Question: I'm attempting to implement a curve interesection algorithm known as bezier clipping, which is described in a section towards the end of <URL>.
Note: Additional sources include <URL>. More will be posted if I can find them.
A central part of this algorithm is calculating a "distance function" between curve1 and a "baseline" of curve2 (which is a line from one end point of curve2 to another). So I'd have something to compare my results to, I used the curves from the source code of the first example. I managed to replicate the of the distance function from the example, but the distance location of the function was off. Upon trying another curve, the distance function was nowhere near the other two curves, despite both clearly intersecting. I might be naive to the workings of this algorithm, but I think that would result in no intersection being detected.
From what I understand (which could quite possibly be wrong), the process of defining the distance function involves expressing the baseline of curve 2 in the form , where . The coefficients were obtained by rearranging the terms of the line in the form . Rearranging the formula again, we obtain , where , , and . To assure the condition , the coefficients are divided by a scalar of and , where is equal to and m and are the endpoints of the baseline, and are the control points of the curve1.
Below are a few cuts of the source code of the example program (written in the language processing) involved with calculating the distance function, which, oddly, uses a slightly different approach to the above paragraph for calculating the alternative representation of the baseline.
'''
/**
* Set up four points, to form a cubic curve, and a static curve that is used for intersection checks
*/
void setupPoints()
{
points = new Point[4];
points[0] = new Point(85,30);
points[1] = new Point(180,50);
points[2] = new Point(30,155);
points[3] = new Point(130,160);
curve = new Bezier3(175,25, 55,40, 140,140, 85,210);
curve.setShowControlPoints(false);
}
...
flcurve = new Bezier3(points[0].getX(), points[0].getY(),
points[1].getX(), points[1].getY(),
points[2].getX(), points[2].getY(),
points[3].getX(), points[3].getY());
...
void drawClipping()
{
double[] bounds = flcurve.getBoundingBox();
// get the distances from C1's baseline to the two other lines
Point p0 = flcurve.points[0];
// offset distances from baseline
double dx = p0.x - bounds[0];
double dy = p0.y - bounds[1];
double d1 = sqrt(dx*dx+dy*dy);
dx = p0.x - bounds[2];
dy = p0.y - bounds[3];
double d2 = sqrt(dx*dx+dy*dy);
...
double a, b, c;
a = dy / dx;
b = -1;
c = -(a * flcurve.points[0].x - flcurve.points[0].y);
// normalize so that a2 + b2 = 1
double scale = sqrt(a*a+b*b);
a /= scale; b /= scale; c /= scale;
// set up the coefficients for the Bernstein polynomial that
// describes the distance from curve 2 to curve 1's baseline
double[] coeff = new double[4];
for(int i=0; i<4; i++) { coeff[i] = a*curve.points[i].x + b*curve.points[i].y + c; }
double[] vals = new double[4];
for(int i=0; i<4; i++) { vals[i] = computeCubicBaseValue(i*(1/3), coeff[0], coeff[1], coeff[2], coeff[3]); }
translate(0,100);
...
// draw the distance Bezier function
double range = 200;
for(float t = 0; t<1.0; t+=1.0/range) {
double y = computeCubicBaseValue(t, coeff[0], coeff[1], coeff[2], coeff[3]);
params.drawPoint(t*range, y, 0,0,0,255); }
...
translate(0,-100);
}
...
/**
* compute the value for the cubic bezier function at time=t
*/
double computeCubicBaseValue(double t, double a, double b, double c, double d) {
double mt = 1-t;
return mt*mt*mt*a + 3*mt*mt*t*b + 3*mt*t*t*c + t*t*t*d; }
'''
And here is the class (an extension of javax.swing.JPanel) I wrote to recreate the above code:
'''
package bezierclippingdemo2;
import java.awt.BasicStroke;
import java.awt.Color;
import java.awt.Graphics;
import java.awt.Graphics2D;
import javax.swing.JPanel;
public class ReplicateBezierClippingPanel extends JPanel {
CubicCurveExtended curve1, curve2;
public ReplicateBezierClippingPanel(CubicCurveExtended curve1, CubicCurveExtended curve2) {
this.curve1 = curve1;
this.curve2 = curve2;
}
public void paint(Graphics g) {
super.paint(g);
Graphics2D g2d = (Graphics2D) g;
g2d.setStroke(new BasicStroke(1));
g2d.setColor(Color.black);
drawCurve1(g2d);
drawCurve2(g2d);
drawDistanceFunction(g2d);
}
public void drawCurve1(Graphics2D g2d) {
double range = 200;
double t = 0;
double prevx = curve1.x1*(1 - t)*(1 - t)*(1 - t) + 3*curve1.ctrlx1*(1 - t)*(1 - t)*t + 3*curve1.ctrlx2*(1 - t)*t*t + curve1.x2*t*t*t;
double prevy = curve1.y1*(1 - t)*(1 - t)*(1 - t) + 3*curve1.ctrly1*(1 - t)*(1 - t)*t + 3*curve1.ctrly2*(1 - t)*t*t + curve1.y2*t*t*t;
for(t += 1.0/range; t < 1.0; t += 1.0/range) {
double x = curve1.x1*(1 - t)*(1 - t)*(1 - t) + 3*curve1.ctrlx1*(1 - t)*(1 - t)*t + 3*curve1.ctrlx2*(1 - t)*t*t + curve1.x2*t*t*t;
double y = curve1.y1*(1 - t)*(1 - t)*(1 - t) + 3*curve1.ctrly1*(1 - t)*(1 - t)*t + 3*curve1.ctrly2*(1 - t)*t*t + curve1.y2*t*t*t;
g2d.draw(new LineExtended(prevx, prevy, x, y));
prevx = x;
prevy = y;
}
}
public void drawCurve2(Graphics2D g2d) {
double range = 200;
double t = 0;
double prevx = curve2.x1*(1 - t)*(1 - t)*(1 - t) + 3*curve2.ctrlx1*(1 - t)*(1 - t)*t + 3*curve2.ctrlx2*(1 - t)*t*t + curve2.x2*t*t*t;
double prevy = curve2.y1*(1 - t)*(1 - t)*(1 - t) + 3*curve2.ctrly1*(1 - t)*(1 - t)*t + 3*curve2.ctrly2*(1 - t)*t*t + curve2.y2*t*t*t;
for(t += 1.0/range; t < 1.0; t += 1.0/range) {
double x = curve2.x1*(1 - t)*(1 - t)*(1 - t) + 3*curve2.ctrlx1*(1 - t)*(1 - t)*t + 3*curve2.ctrlx2*(1 - t)*t*t + curve2.x2*t*t*t;
double y = curve2.y1*(1 - t)*(1 - t)*(1 - t) + 3*curve2.ctrly1*(1 - t)*(1 - t)*t + 3*curve2.ctrly2*(1 - t)*t*t + curve2.y2*t*t*t;
g2d.draw(new LineExtended(prevx, prevy, x, y));
prevx = x;
prevy = y;
}
}
public void drawDistanceFunction(Graphics2D g2d) {
double a = (curve1.y2 - curve1.y1)/(curve1.x2 - curve1.x1);
double b = -1;
double c = -(a*curve1.x1 - curve1.y1);
double scale = Math.sqrt(a*a + b*b);
a /= scale;
b /= scale;
c /= scale;
double y1 = a*curve2.x1 + b*curve2.y1 + c;
double y2 = a*curve2.ctrlx1 + b*curve2.ctrly1 + c;
double y3 = a*curve2.ctrlx1 + b*curve2.ctrly2 + c;
double y4 = a*curve2.x2 + b*curve2.y2 + c;
double range = 200;
double t = 0;
double prevx = t*range;
double prevy = (1 - t)*(1 - t)*(1 - t)*y1 + 3*(1 - t)*(1 - t)*t*y2 + 3*(1 - t)*t*t*y3 + t*t*t*y4;
for(t += 1.0/range; t < 1.0; t += 1.0/range) {
double x = t*range;
double y = (1 - t)*(1 - t)*(1 - t)*y1 + 3*(1 - t)*(1 - t)*t*y2 + 3*(1 - t)*t*t*y3 + t*t*t*y4;
g2d.draw(new LineExtended(prevx, prevy, x, y));
prevx = x;
prevy = y;
}
}
}
'''
Where CubicCurveExtended and LineExtended are minor extensions of java.awt.geom.CubicCurve2D.Double and java.awt.geom.Line2D.Double. Before the curves are passed into the constructor, the curves are rotated uniformly so curve1's endpoints are level, resulting in a slope of zero for the baseline.
For an input of (485, 430, 580, 60, 430, 115, 530, 160) for curve 1 and (575, 25, 455, 60, 541, 140, 486, 210) for curve2 (keep in mind that these values are rotated by the negative angle between the endpoints of curve1), the result is shown below (the distance function is the relatively smooth looking curve off in the distance):

I'm really not sure what I got wrong. The y values seem to be arranged in the right pattern, but are distant from the two curves it's based on. I realize it's possible I have the x values might be arranged at intervals along the curve rather than the baseline, but the y values are what I'm really confused about. If someone can take a look at this and explain what I got wrong, I'd really appreciate it. Thanks for taking the time to read this rather lengthy question. If more details are needed, feel free to tell me in comments.
Update: I've tested the representation of the line I've calculated. The ay + c = 0 representation apparently still represents the same line, as I can still plug in x1 and get y1. Additionally, for any two coordinate pairs plugged into the function, f(x, y) = 0 holds. Furthermore, I've found both the representation described in the article and the one actually used in the source code interchangeably represent the same line. From all this, I can assume the problem doesn't lie in calculating the line. An additional point of interest
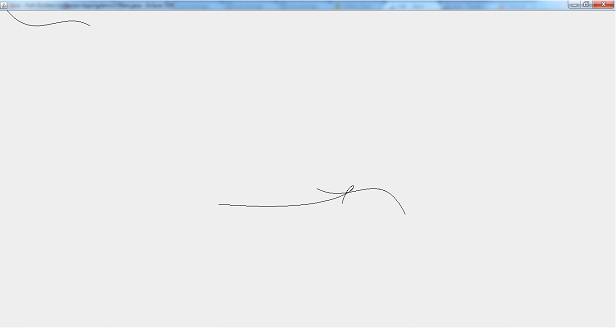
Answer: Your distance function should not necessarily be anywhere near your two original curves: It's using a completely different coordinate system, i.e. t vs D, as opposed to your original curves using x and y. [edit] i.e. t only goes up to 1.0, and measures how far along, as a ratio of the total length, you are along your curve, and D measuring the distance your curve2 is from curve1's baseline.
Also, when you say ""distance function" between curve1 and a "baseline" of curve2" I think you've mixed up curve1 and curve2 here as in your code you are clearly using the baseline of curve1.
Also the algorithm assumes that "every Bezier curve is fully contained by the polygon that connects all the start/control/end points, known as its "convex hull"" which [edit] in your case for curve1 is a triangle, where the control point for the second starting value is not a vertex. I'm not sure how this affects the algorithm though.
Otherwise, it looks like your distance calculations are fine (although you could really do with optimising things a bit :) ).